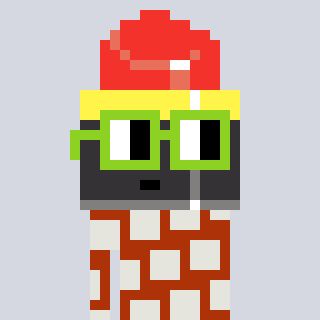
a pixel art character with square light green glasses, a lipstick-shaped head and a hotbrown-colored body on a cool background